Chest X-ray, AP view. Patient: 14 years old, sex M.
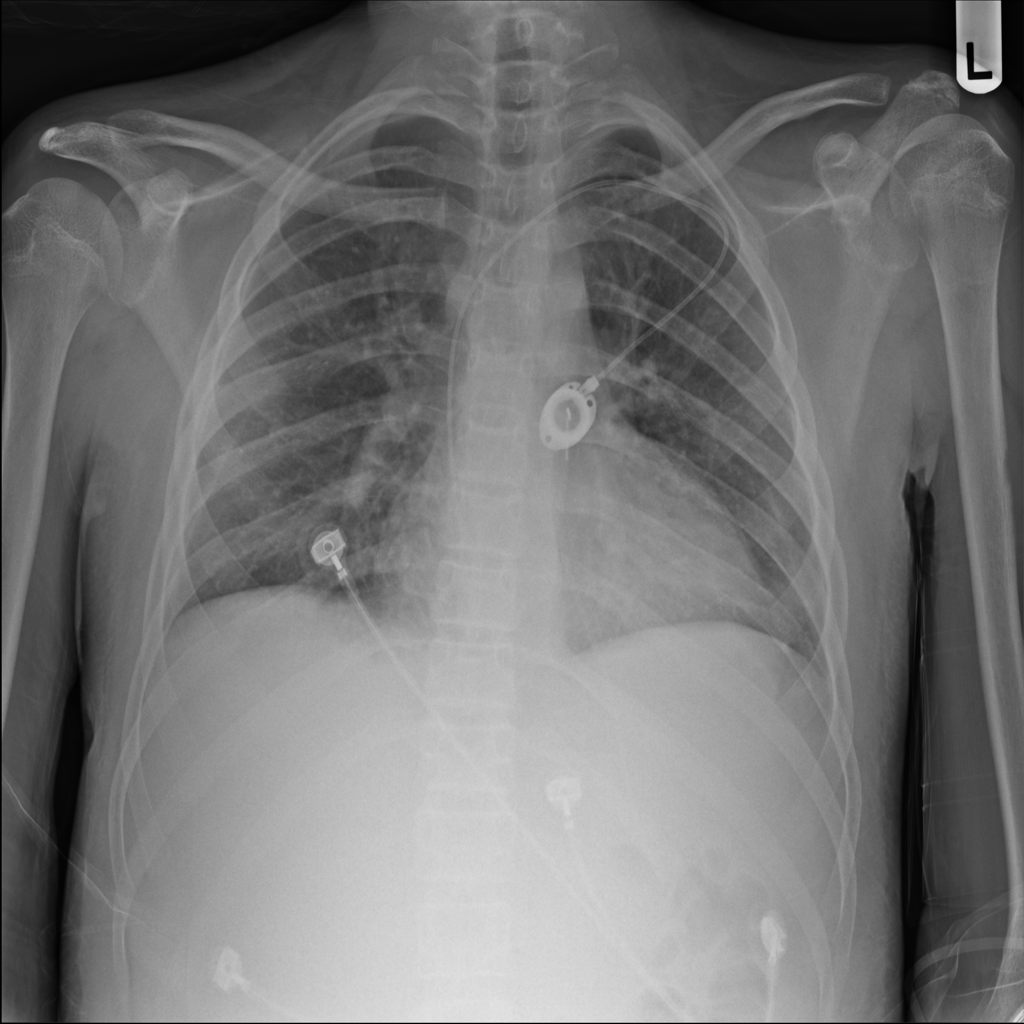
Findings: No Finding